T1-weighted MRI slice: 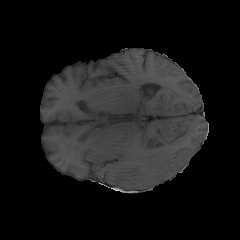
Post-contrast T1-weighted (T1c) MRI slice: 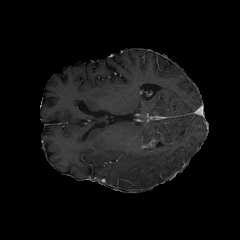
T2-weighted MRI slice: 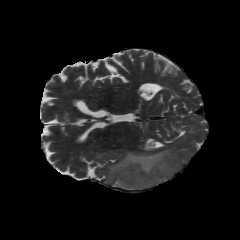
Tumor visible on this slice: yes